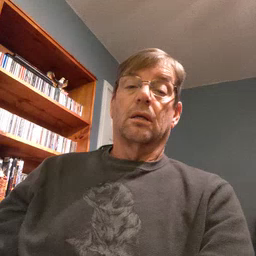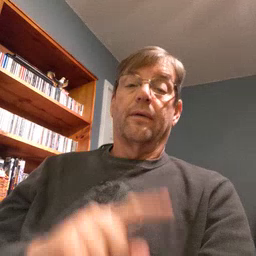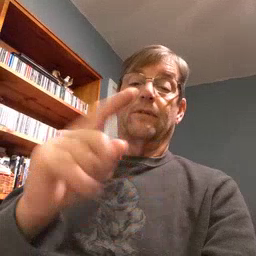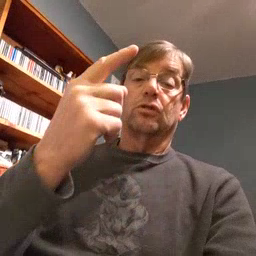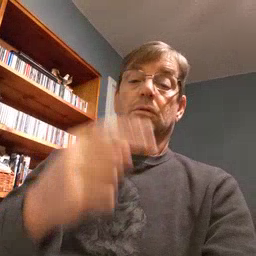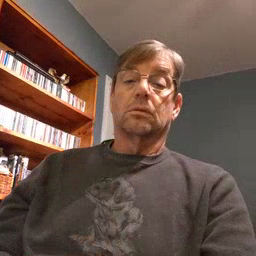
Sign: first